Question: I have a list of default C# objects. They are all in the RGB format, meaning, for black, for example, looks like this '0, 0, 0'. Is it possible to find the "maximum" and "minimum" value of this list? What I mean is, find the least intense or most intense color in this list of colors, kinda like a 'list.Maximum' in a list of integers. Trying to Google didn't give me anything, and trying to use Intellisense only gave me these options:

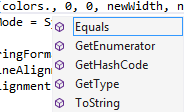
Answer: If you calculate this value for each color and take the color with the highest value it will be your result:
'''
var intensity = (0.2125 * R) + (0.7154 * G) + (0.0721 * B);
'''
With a list of 'Color' objects find the max like so:
'''
var cs = new List<Color> { Color.Red, Color.Black };
var max = cs.OrderByDescending(x => (0.2125 * x.R) + (0.7154 * x.G) + (0.0721 * x.B)).First();
'''